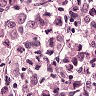
Metastatic tissue present: yes